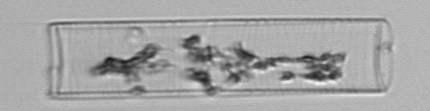
Label: Guinardia_flaccida